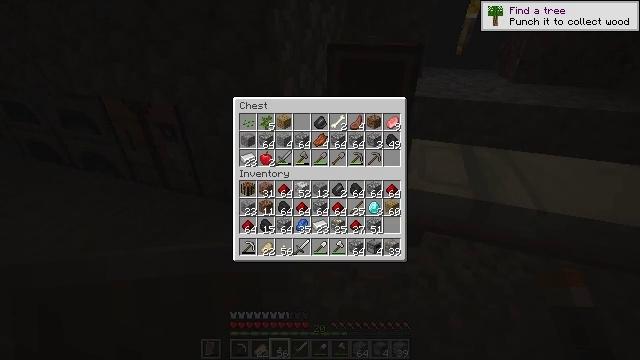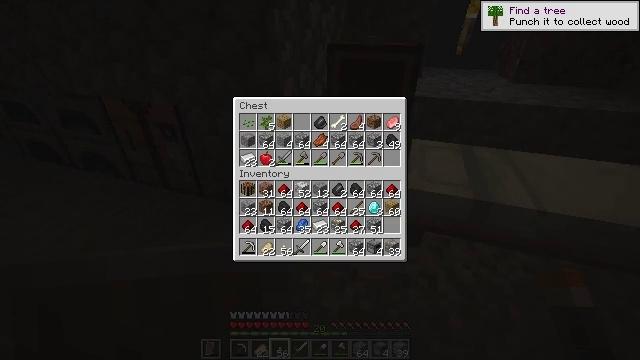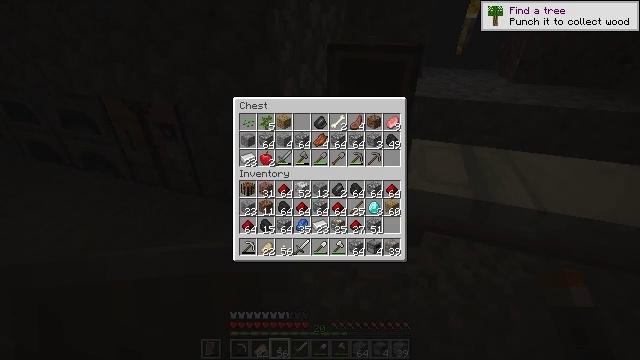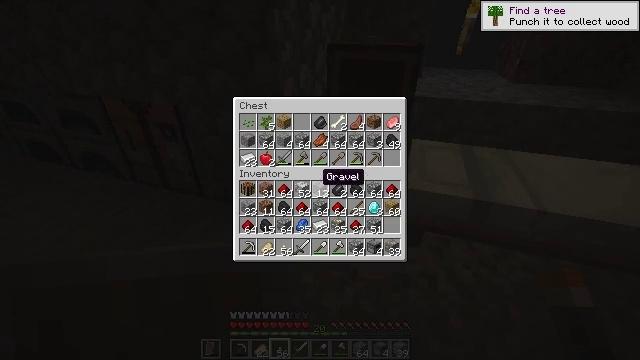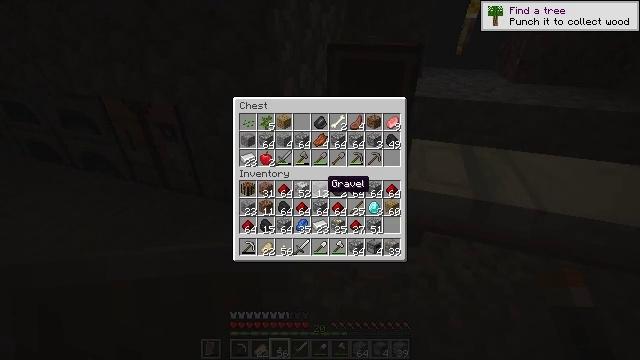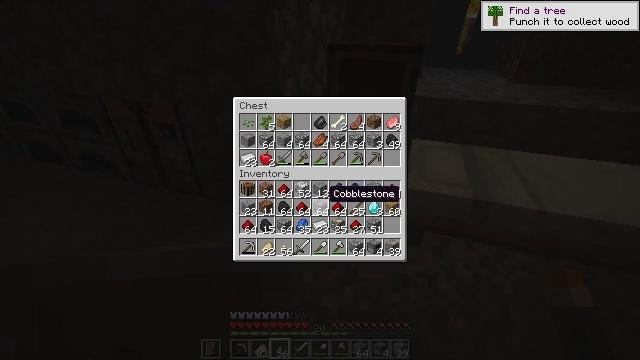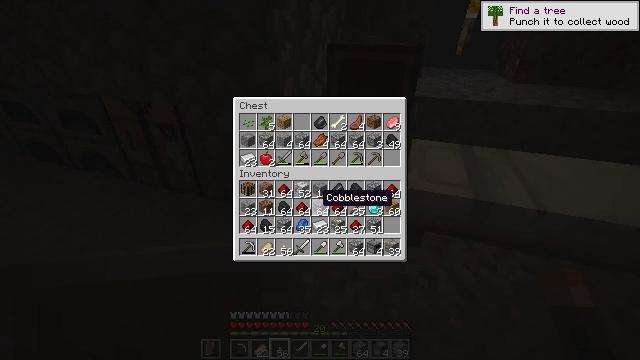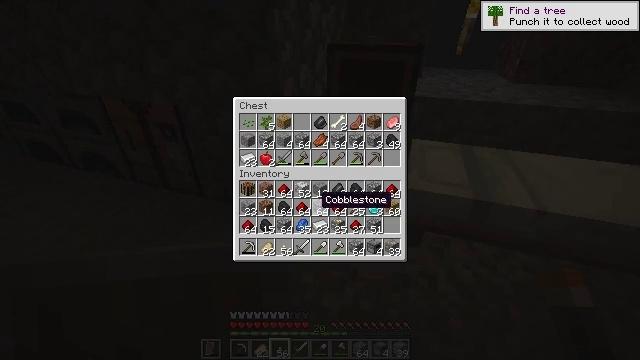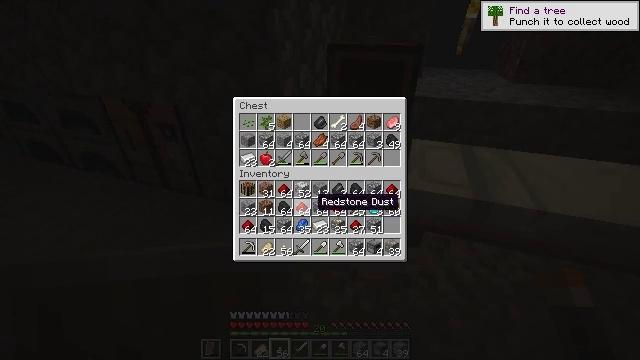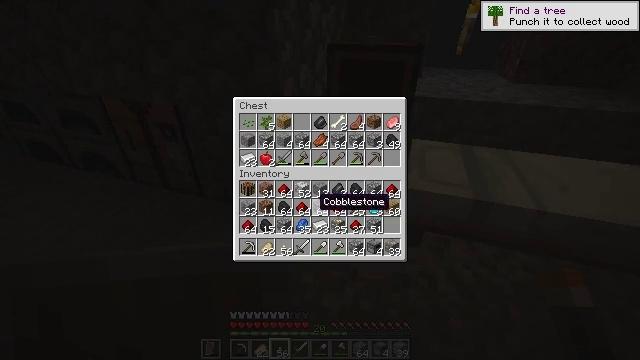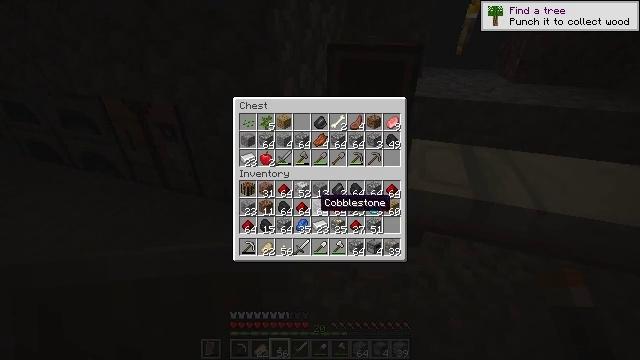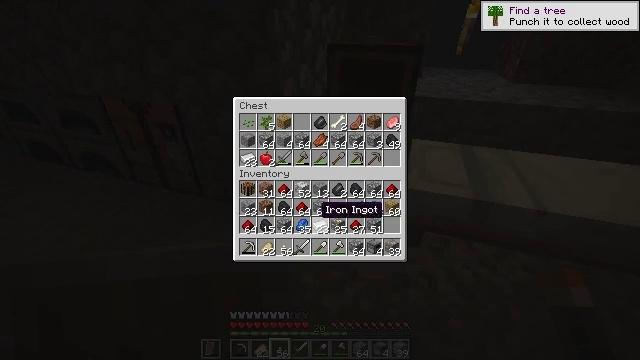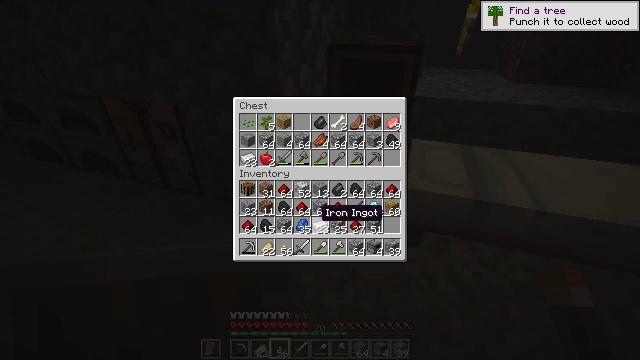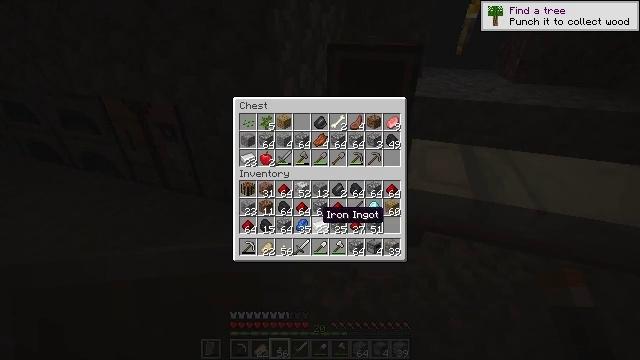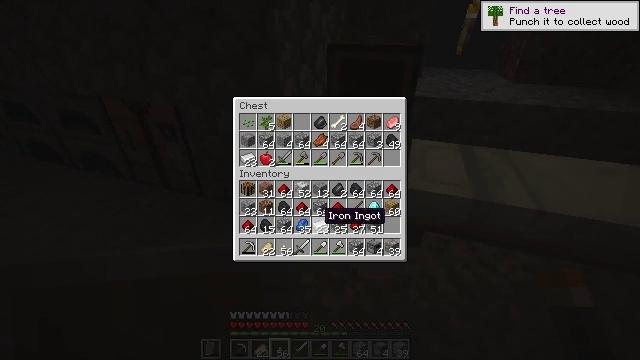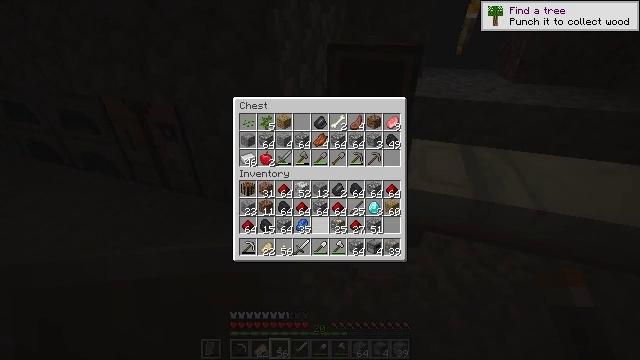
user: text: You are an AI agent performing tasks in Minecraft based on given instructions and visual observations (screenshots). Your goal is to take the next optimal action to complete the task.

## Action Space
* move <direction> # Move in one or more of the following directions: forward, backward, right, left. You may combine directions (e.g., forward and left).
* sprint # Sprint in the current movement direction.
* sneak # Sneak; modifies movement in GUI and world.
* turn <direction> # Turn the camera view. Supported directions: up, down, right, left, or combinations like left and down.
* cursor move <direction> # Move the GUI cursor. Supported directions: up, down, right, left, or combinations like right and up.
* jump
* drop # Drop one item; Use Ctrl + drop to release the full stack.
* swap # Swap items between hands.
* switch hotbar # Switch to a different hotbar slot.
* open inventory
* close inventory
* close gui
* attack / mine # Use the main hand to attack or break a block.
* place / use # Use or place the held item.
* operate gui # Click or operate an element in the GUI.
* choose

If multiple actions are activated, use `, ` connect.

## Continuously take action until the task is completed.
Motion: motion action
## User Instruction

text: Use nine redstone dust to craft a redstone block.
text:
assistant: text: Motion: no_op
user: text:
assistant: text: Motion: no_op
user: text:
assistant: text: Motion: cursor move left and down
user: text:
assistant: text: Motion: no_op
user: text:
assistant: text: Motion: cursor move down
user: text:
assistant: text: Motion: cursor move left
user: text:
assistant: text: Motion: sneak
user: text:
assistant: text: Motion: sneak
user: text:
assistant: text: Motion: sneak
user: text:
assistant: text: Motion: sneak
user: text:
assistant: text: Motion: sneak, cursor move down
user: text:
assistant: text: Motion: sneak
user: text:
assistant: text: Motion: sneak
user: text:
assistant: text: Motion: sneak
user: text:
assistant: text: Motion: sneak, operate gui
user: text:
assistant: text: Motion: sneak, operate gui
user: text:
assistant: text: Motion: sneak, operate gui
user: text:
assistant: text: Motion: sneak
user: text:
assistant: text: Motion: sneak
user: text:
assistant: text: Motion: no_op
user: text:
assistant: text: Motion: no_op
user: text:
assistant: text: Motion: no_op
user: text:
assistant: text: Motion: no_op
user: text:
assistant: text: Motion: no_op
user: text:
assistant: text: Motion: no_op
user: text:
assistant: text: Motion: no_op
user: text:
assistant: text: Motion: no_op
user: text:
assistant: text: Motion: close gui
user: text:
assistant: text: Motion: turn up
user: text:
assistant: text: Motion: turn left